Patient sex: M
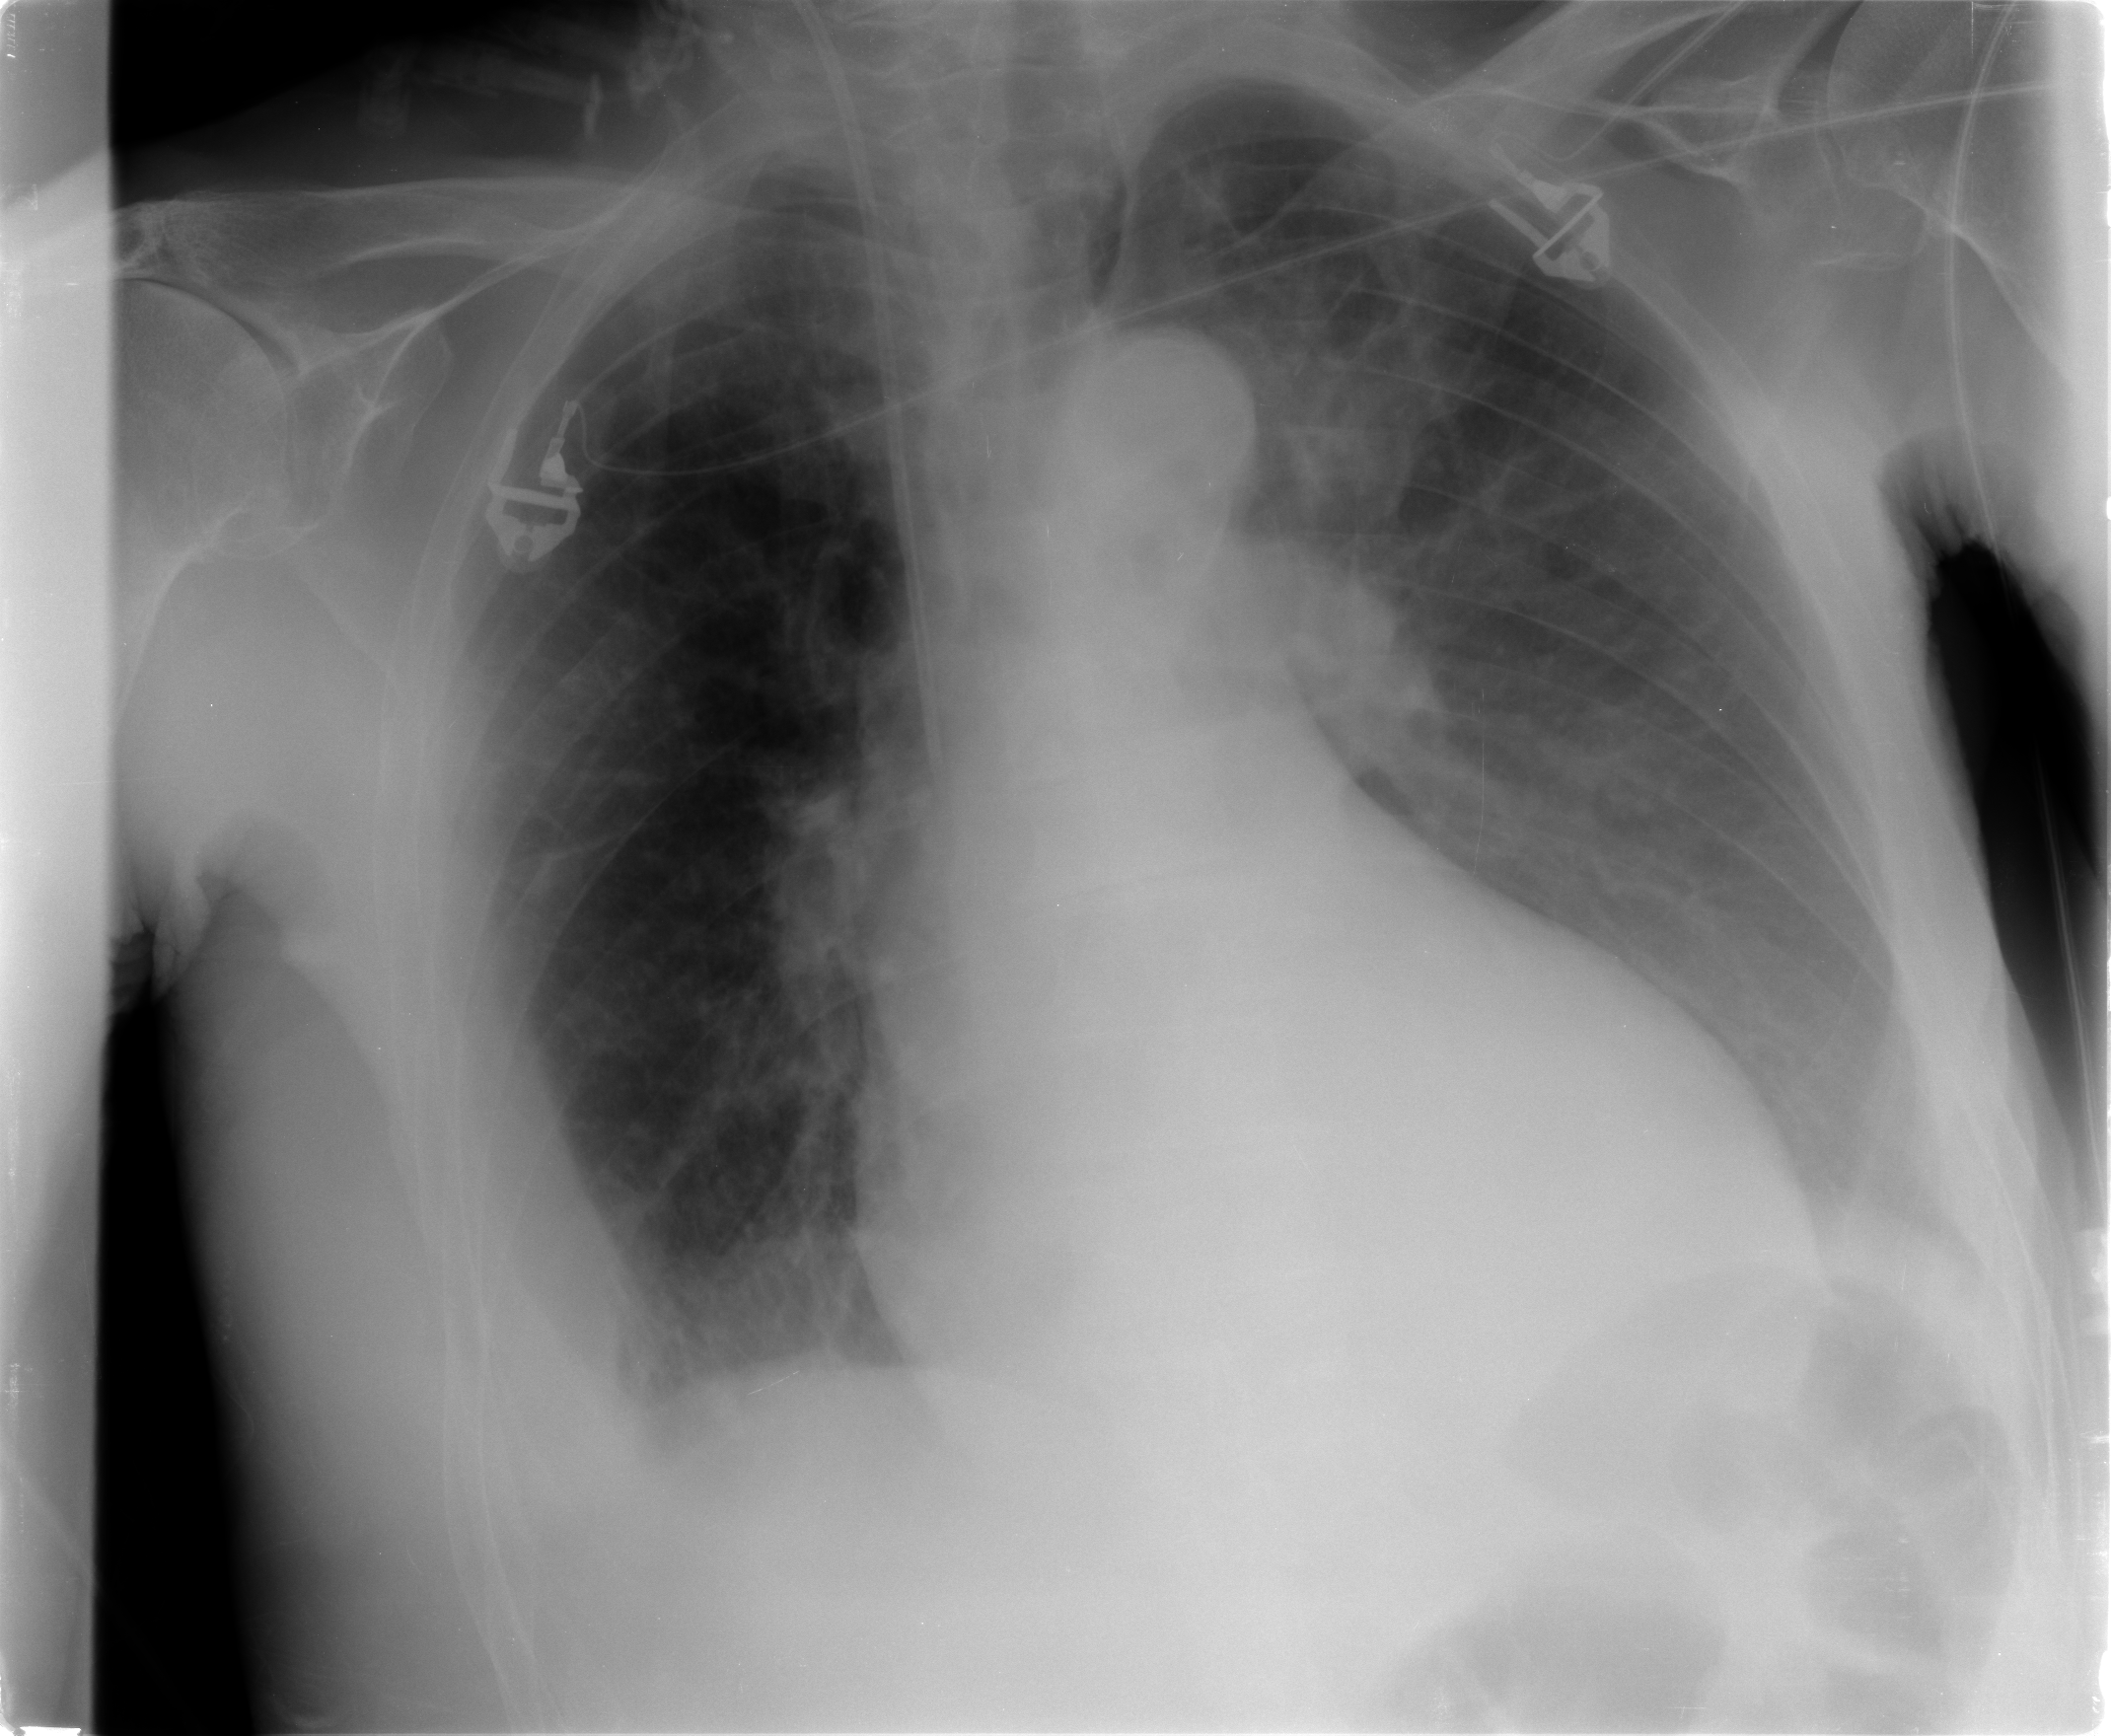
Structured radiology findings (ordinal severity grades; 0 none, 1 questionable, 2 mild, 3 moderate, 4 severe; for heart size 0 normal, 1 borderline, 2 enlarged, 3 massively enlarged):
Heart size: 2
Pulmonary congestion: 2
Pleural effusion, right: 2
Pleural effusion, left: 1
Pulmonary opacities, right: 0
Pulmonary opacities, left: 0
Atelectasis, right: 2
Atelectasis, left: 2